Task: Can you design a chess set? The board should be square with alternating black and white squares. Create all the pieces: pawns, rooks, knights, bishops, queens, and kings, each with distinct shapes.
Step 1940:
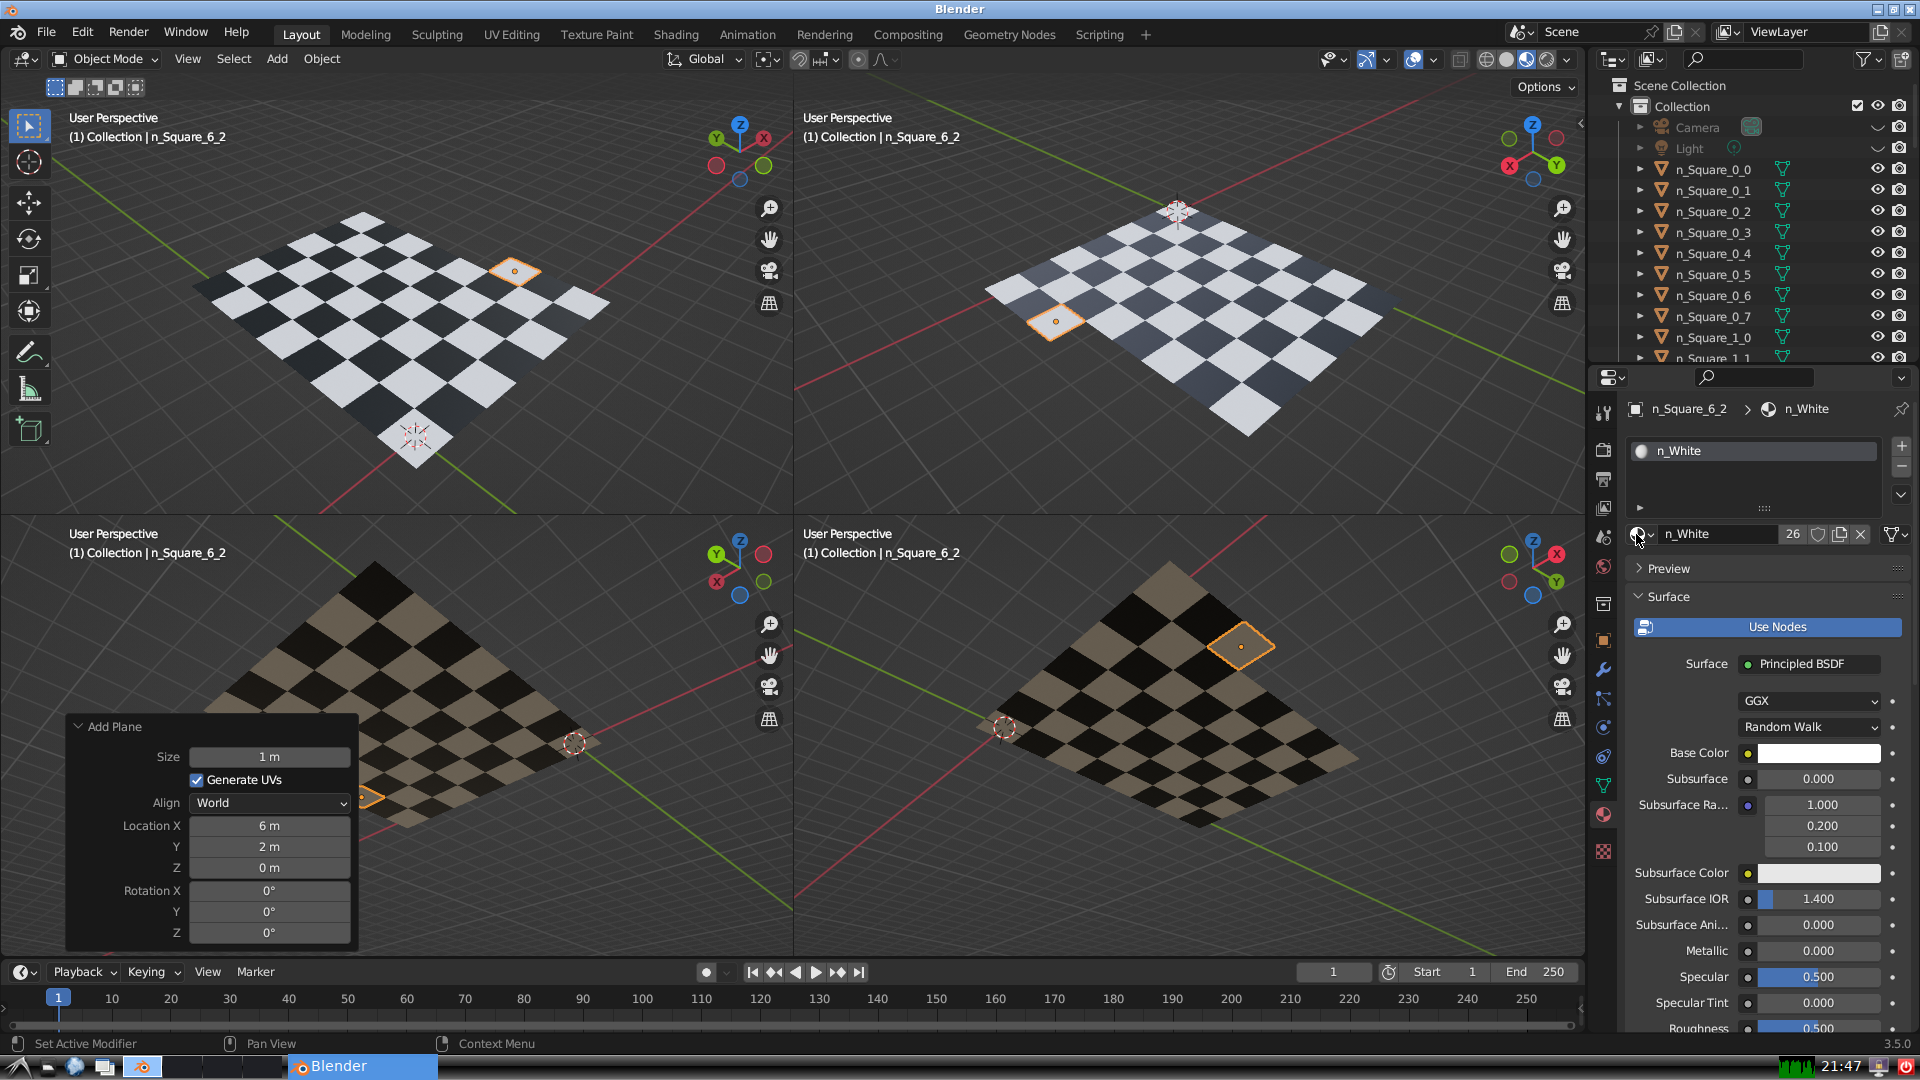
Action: {"mouse_move": [278, 58]}